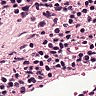
Metastatic tissue present: no